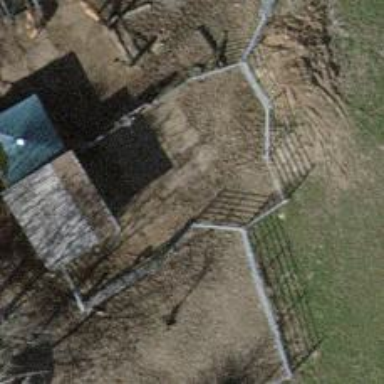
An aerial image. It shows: Gate.